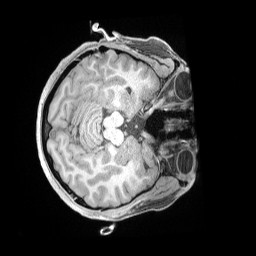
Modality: T1w
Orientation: axial
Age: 37
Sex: female
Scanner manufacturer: siemens
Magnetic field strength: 3 T
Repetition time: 2 s
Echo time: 0.00211 s